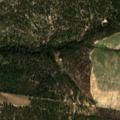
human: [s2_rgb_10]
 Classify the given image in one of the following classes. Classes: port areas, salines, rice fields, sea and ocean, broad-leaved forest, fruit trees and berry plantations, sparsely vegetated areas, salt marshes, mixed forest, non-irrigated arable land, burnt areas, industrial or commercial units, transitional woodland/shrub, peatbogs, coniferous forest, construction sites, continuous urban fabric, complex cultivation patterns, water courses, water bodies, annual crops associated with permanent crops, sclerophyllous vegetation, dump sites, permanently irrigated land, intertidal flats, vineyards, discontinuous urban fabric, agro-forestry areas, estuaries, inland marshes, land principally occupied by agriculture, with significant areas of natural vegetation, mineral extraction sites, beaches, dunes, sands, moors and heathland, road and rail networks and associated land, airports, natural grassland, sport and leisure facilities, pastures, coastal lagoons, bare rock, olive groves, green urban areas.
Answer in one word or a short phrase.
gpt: vineyards, broad-leaved forest, mixed forest, transitional woodland/shrub